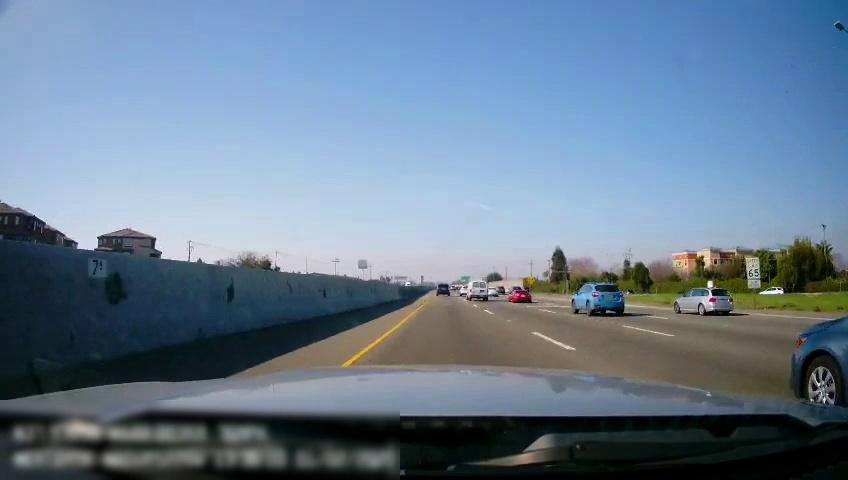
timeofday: Day
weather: Sunny
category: Drivable Space
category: Vehicles | SUV
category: Vehicles | Car
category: Vehicles | Car
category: Vehicles | Car
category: Vehicles | Car
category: Vehicles | Car
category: Vehicles | SUV
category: Vehicles | Van
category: Vehicles | Car
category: Lanes | Current Lane
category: Lanes | Current Lane
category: Lanes | Alternate Lane
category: Lanes | Alternate Lane
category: Lanes | Alternate Lane
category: Traffic | Signs